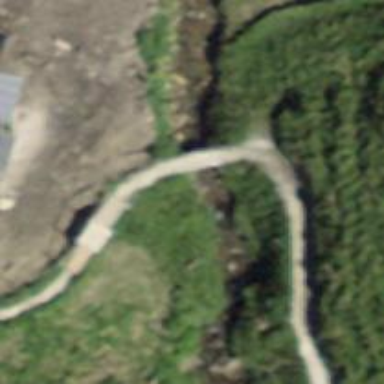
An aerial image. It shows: Path that crosses over ground.